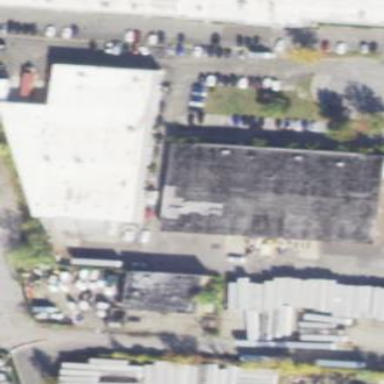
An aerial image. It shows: Commercial building.